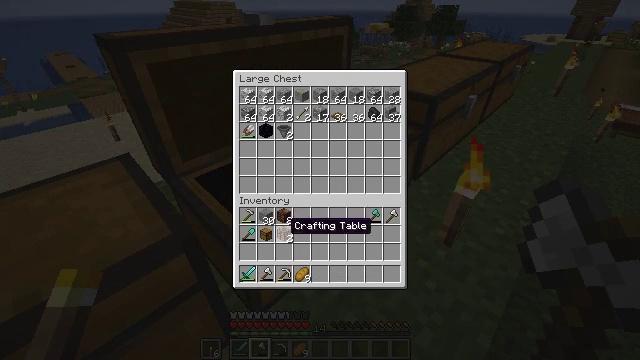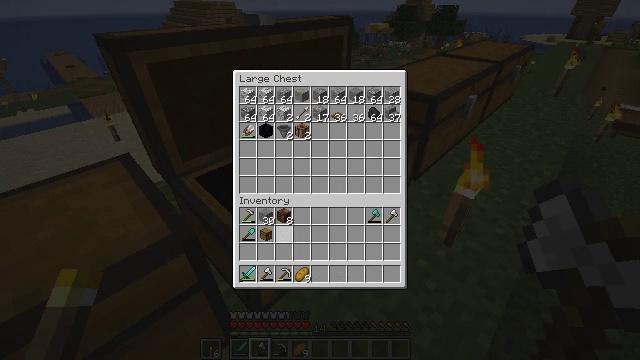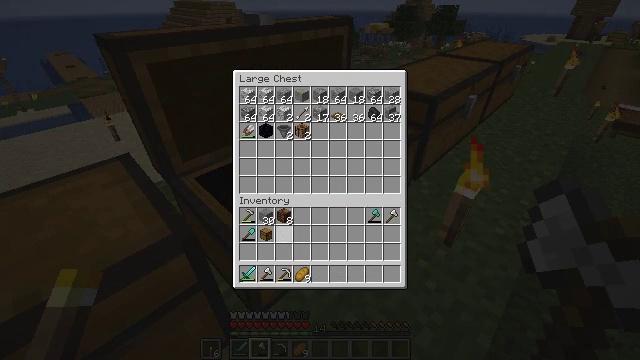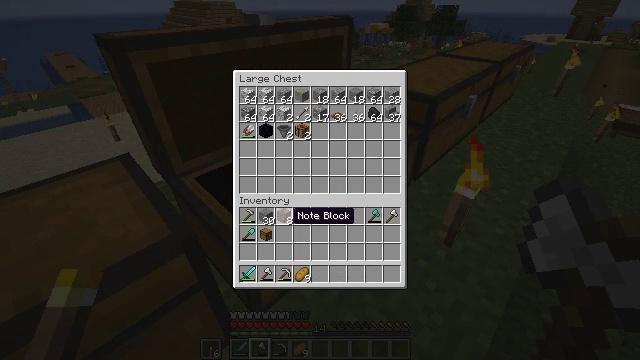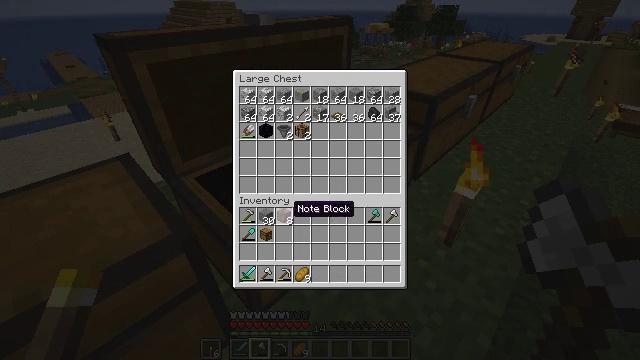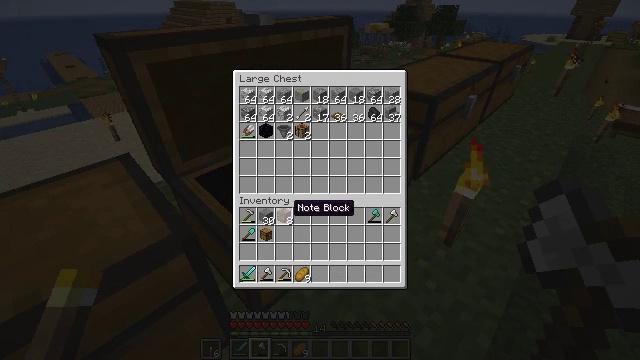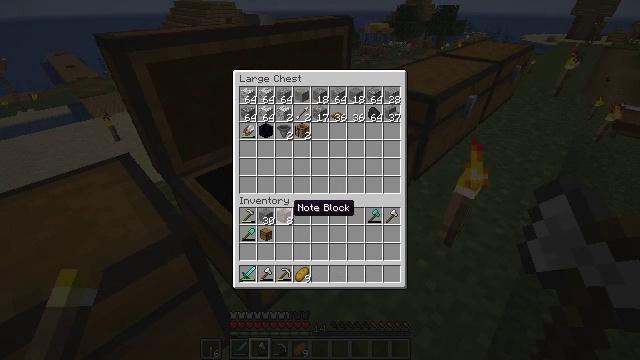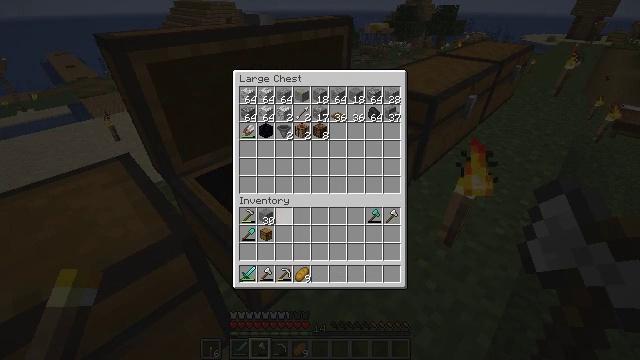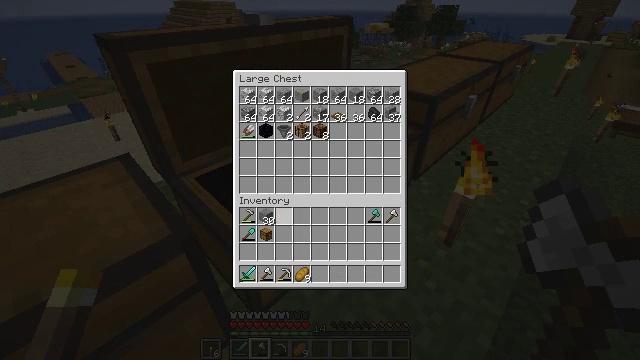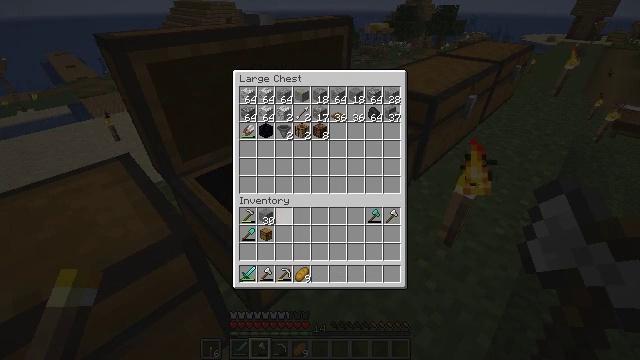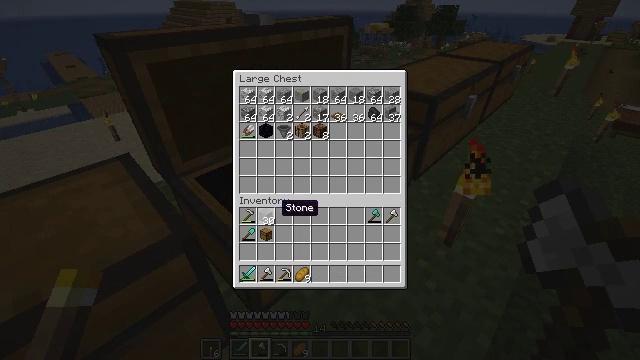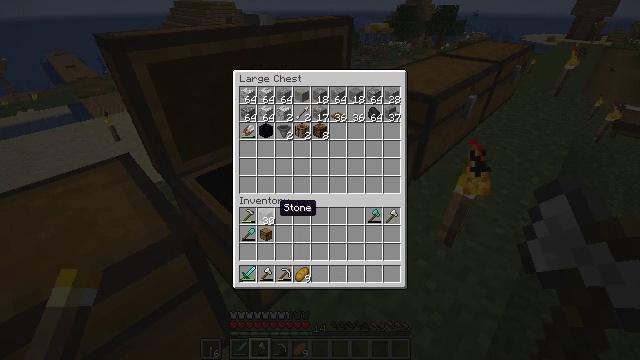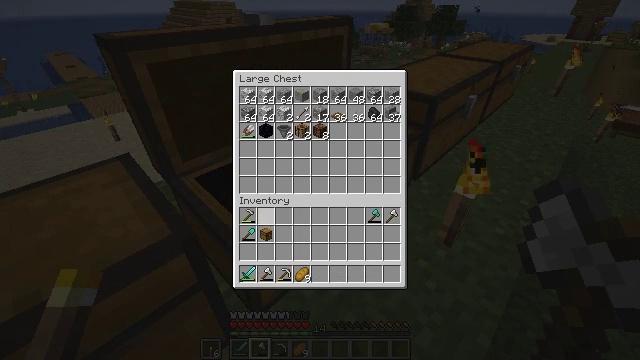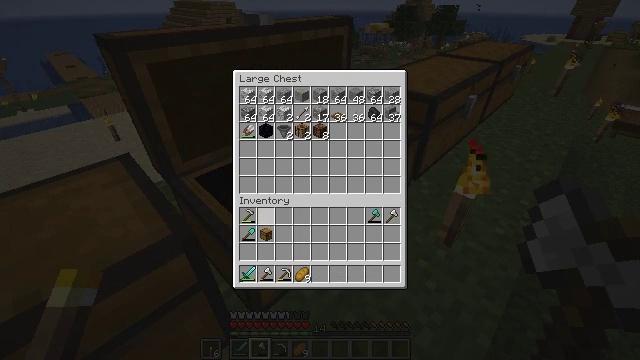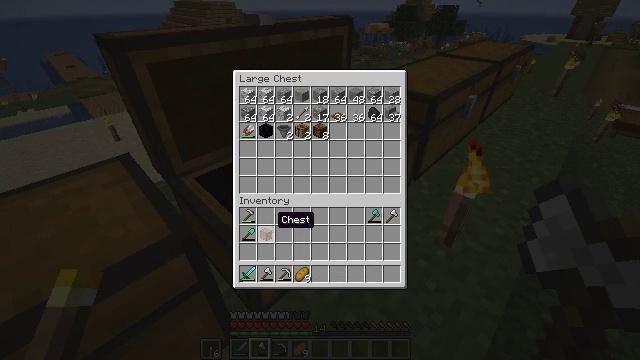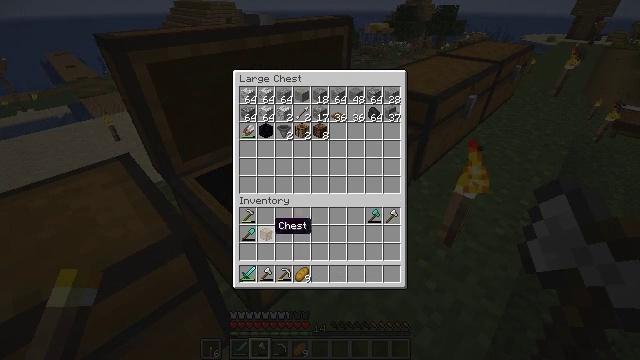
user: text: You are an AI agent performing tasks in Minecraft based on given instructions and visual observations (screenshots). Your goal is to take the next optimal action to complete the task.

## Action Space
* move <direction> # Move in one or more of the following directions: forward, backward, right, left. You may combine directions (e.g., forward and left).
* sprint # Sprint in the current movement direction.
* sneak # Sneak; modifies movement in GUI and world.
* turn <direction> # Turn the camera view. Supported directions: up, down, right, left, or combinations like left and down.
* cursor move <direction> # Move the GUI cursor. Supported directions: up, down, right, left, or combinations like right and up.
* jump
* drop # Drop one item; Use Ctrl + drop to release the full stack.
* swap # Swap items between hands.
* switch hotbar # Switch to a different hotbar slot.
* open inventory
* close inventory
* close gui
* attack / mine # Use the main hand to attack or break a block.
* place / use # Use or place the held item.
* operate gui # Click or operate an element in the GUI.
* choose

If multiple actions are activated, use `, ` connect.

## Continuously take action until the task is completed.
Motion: motion action
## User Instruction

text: Harvest grass block to clear the area.
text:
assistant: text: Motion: sneak, operate gui
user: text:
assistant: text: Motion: sneak, operate gui
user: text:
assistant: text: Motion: sneak, cursor move up, operate gui
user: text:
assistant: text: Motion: sneak
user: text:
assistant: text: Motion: sneak
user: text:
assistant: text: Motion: sneak
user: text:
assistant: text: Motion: sneak, operate gui
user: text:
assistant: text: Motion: sneak, operate gui
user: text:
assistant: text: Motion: sneak, operate gui
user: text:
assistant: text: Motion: sneak
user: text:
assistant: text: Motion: sneak
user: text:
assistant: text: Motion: sneak, operate gui
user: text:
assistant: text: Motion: sneak, operate gui
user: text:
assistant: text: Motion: sneak, operate gui
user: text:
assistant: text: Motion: sneak
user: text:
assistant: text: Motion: sneak
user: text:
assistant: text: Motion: sneak, operate gui
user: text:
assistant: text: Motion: sneak, operate gui
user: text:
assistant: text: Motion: sneak, operate gui
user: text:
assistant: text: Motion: sneak, cursor move left
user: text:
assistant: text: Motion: sneak
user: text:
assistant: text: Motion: sneak
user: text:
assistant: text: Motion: sneak, operate gui
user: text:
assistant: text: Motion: sneak, operate gui
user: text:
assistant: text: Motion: sneak, cursor move up, operate gui
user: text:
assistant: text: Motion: sneak
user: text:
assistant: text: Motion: sneak
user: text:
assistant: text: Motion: sneak
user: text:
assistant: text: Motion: sneak, operate gui
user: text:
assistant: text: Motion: sneak, operate gui